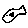
Label: fish